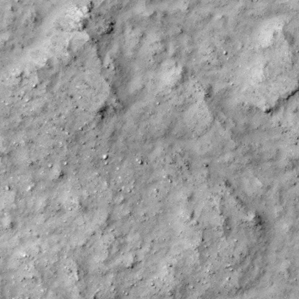
Label: non_frost